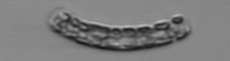
Label: Guinardia_striata